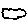
Label: cloud